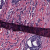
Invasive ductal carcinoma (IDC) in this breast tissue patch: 1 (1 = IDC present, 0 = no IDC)